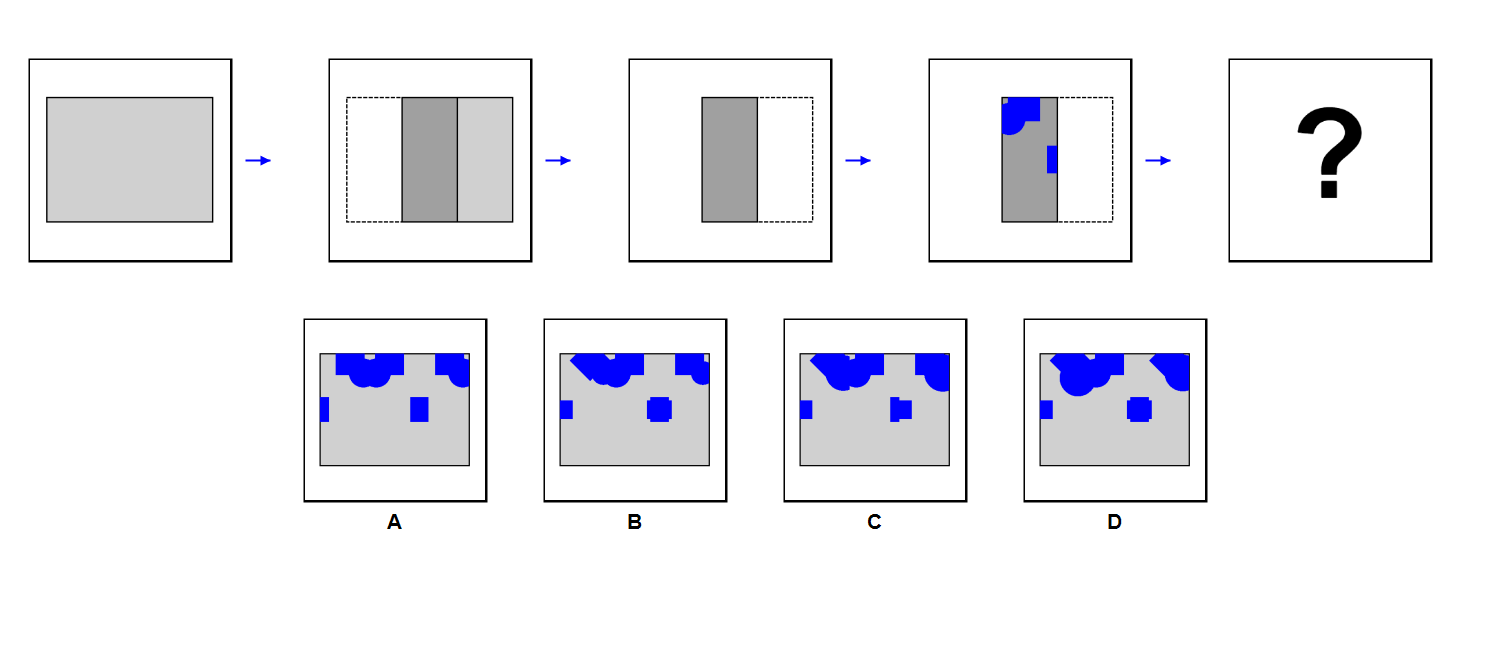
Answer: A